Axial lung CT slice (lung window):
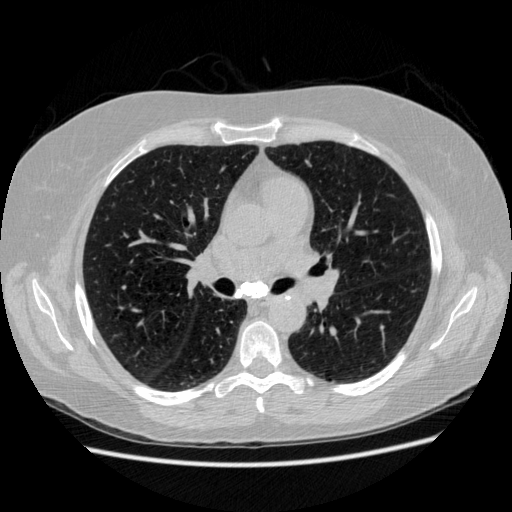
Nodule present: no